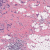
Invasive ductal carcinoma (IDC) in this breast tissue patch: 1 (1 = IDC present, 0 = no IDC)